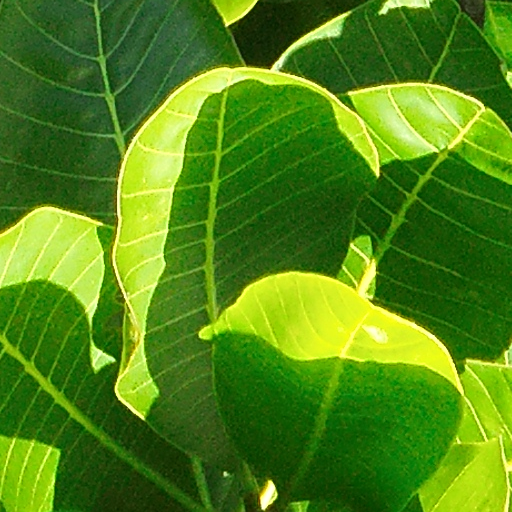
Species: Anacardium excelsum
GBIF accepted scientific name: Anacardium excelsum
Crown area (m\u00b2): 423.913